Question: I have the following input:

and I want to convert it into python readable form like this ''x**2 + 2*x + 2'' so that I can use it as an input to other functions. I have:
'''
def func_parse(func):
return func.replace("^","**")
'''
but this will only resolve the power part. I also want to add '*' in between '2x' to conform with the python syntax.
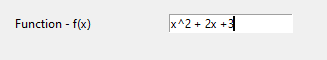
Answer: Install <URL>:
'''
from sympy.parsing.sympy_parser import (
parse_expr, stringify_expr, standard_transformations,
implicit_multiplication_application, convert_xor
)
transformations = (standard_transformations
+ (implicit_multiplication_application, convert_xor))
f = 'x^2 + 2x + 3'
expr = parse_expr(f, transformations=transformations)
'''
Output:
'''
>>> str(expr)
'x**2 + 2*x + 3'
'''
> Evaluate the polynomial output with an integer value, let's say (x =2).
'''
>>> expr.evalf(subs=dict(x=2))
11.0000000000000
'''